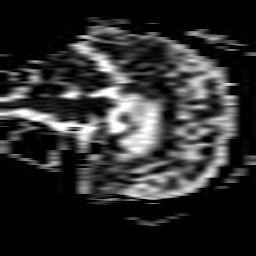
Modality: ADC
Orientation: sagittal
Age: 66
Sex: female
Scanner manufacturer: philips
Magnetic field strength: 1.5 T
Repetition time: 4.82 s
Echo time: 0.07764 s